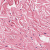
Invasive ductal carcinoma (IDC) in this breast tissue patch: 0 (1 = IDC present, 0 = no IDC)